Interaction volume radius: 5 \u00c5
Interaction volume height: 25 \u00c5
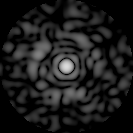
Disorder parameter: 0.8852